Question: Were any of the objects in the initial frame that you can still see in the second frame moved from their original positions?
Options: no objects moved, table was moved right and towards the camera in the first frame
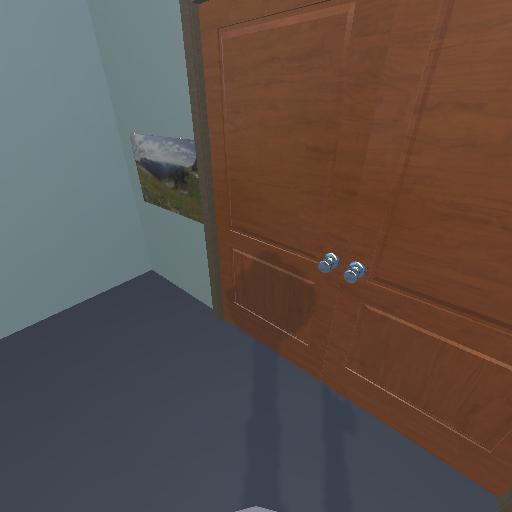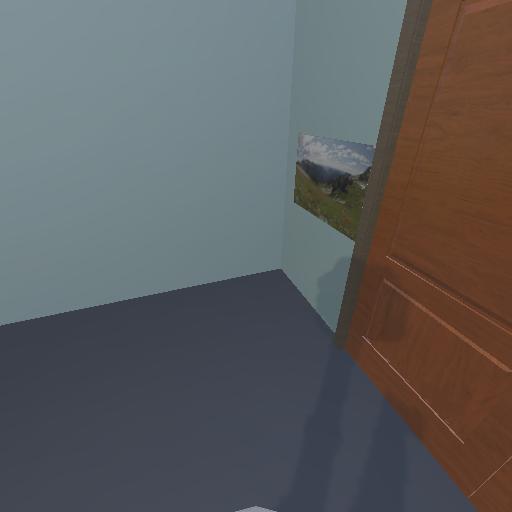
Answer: no objects moved